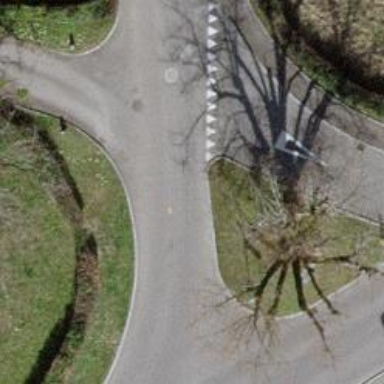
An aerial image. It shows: Asphalt road of unclassified type with traffic calming table.